Question: I have an existing repo which has been setup correctly and working fine. I deleted an entire project folder from the repo, committed the change, then added another version of the same folder which was not under VC. Now when I try to add or commit files in the new folder, Mercurial does not seem to recognize any of the new files.
Using the TortoiseHg Windows Explorer "commit" extension, when I try to the commit the folder(or any of the files within), no files show up in the dialogue. If I right click and commit a file within the folder, a pop up comes up that says "No files found for this operation". I am no Hg expert, although I have been using it for few months without a hitch, but I am pretty stuck on this one. Any ideas?
UPDATE: I have added a screenshot below showing what happens when I try to add the new folder. None of the files in the folder seem to be recognized.

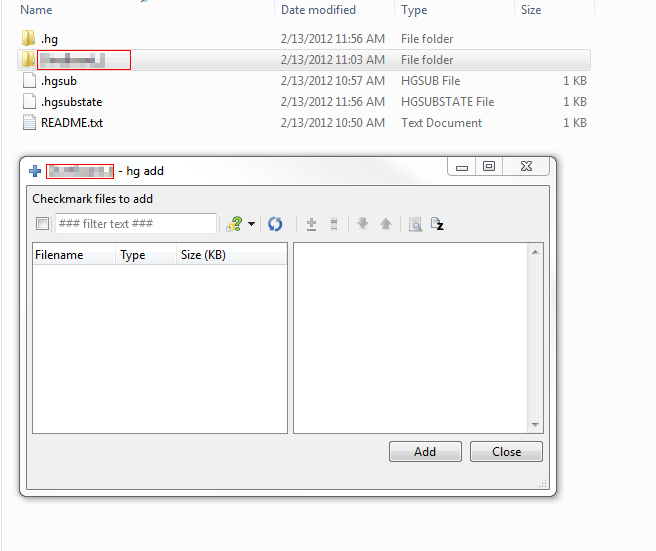
Answer: The project I had copied had been a part of another repo, so it contained hg reference files. I deleted these, and everything added/committed perfectly.